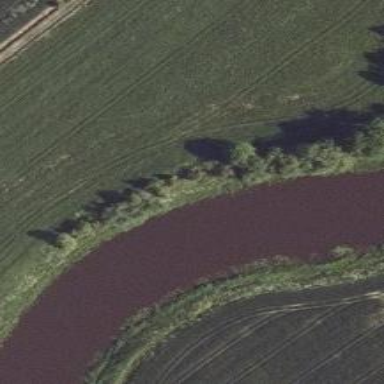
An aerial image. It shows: Beautiful view of river.